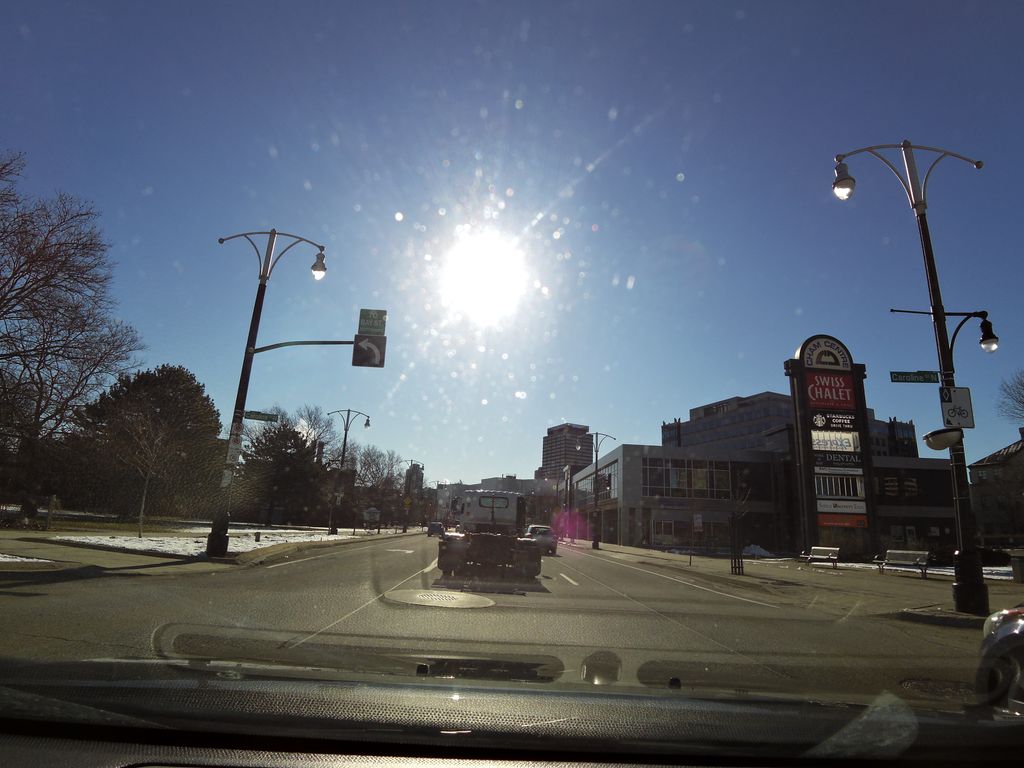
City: hamilton